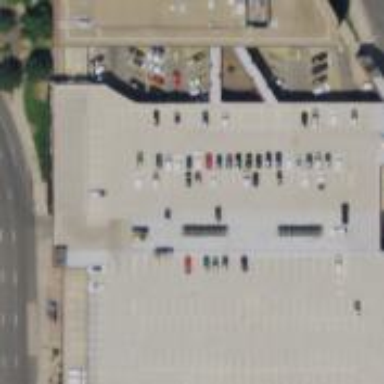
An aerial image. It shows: Retail building with dark grey roof.